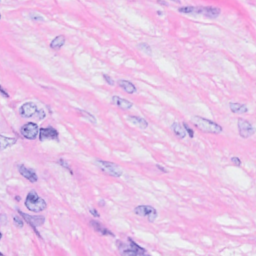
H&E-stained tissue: Breast